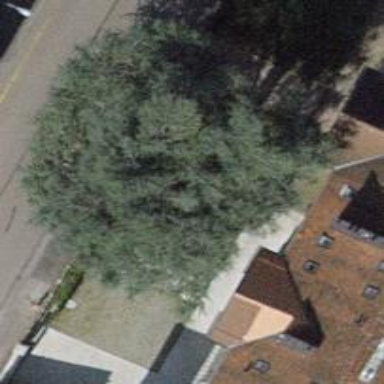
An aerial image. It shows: Garden with evergreen needle-leaved trees.